Aerial crown-view tile of a tropical tree (Barro Colorado Island, Panama), acquired 20250616:
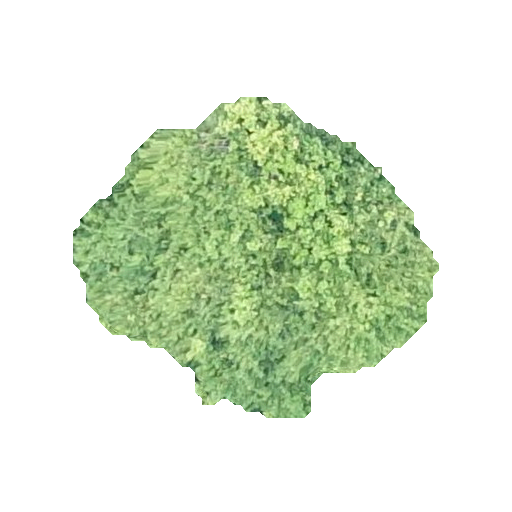
Species: Prioria copaifera
GBIF accepted scientific name: Prioria copaifera
Crown area: 112.264 m²